Current action and preconditions to check: trajectory_clear

Your task: For each precondition in the list above, predict whether it will hold at this action.

Consider the current scene as observed from the mobile robot's camera, and analyze the predicted future states of all dynamic agents (e.g., people, animals, vehicles, or any moving entities) within the NEXT SECOND.

IMPORTANT: Only answer "very likely" if you are absolutely certain—based on strong, clear evidence—that a dynamic agent will violate the precondition in the predicted future state. Do NOT answer "very likely" for unlikely, ambiguous, or low-probability risks.

Ask yourself for each precondition: Is there a high probability, with clear and convincing evidence, that the predicted future states of any dynamic agent will interfere with the predicted future state of the currently executing action within the NEXT SECOND, causing that precondition to fail?

Assess the risk level based on these predictions. Use "likely" or "very likely" if motions create a clear risk of interference.

Use "neutral" or "improbable" if agents are nearby but their predicted paths are clearly diverging or non-conflicting.

Failure Risk Categories: "very improbable", "improbable", "neutral", "likely", "very likely"

Answer Format: Output ONLY the probability_of_failure value from these categories: "very improbable", "improbable", "neutral", "likely", "very likely"

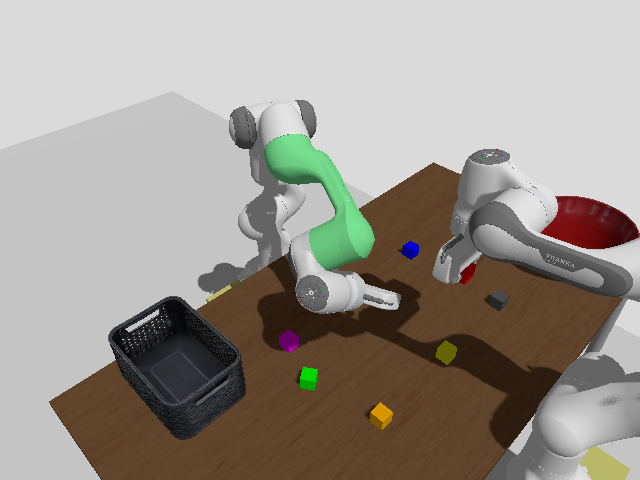

Answer: improbable